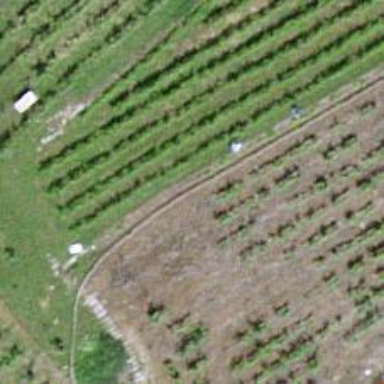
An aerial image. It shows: Image showing resource of grapes.